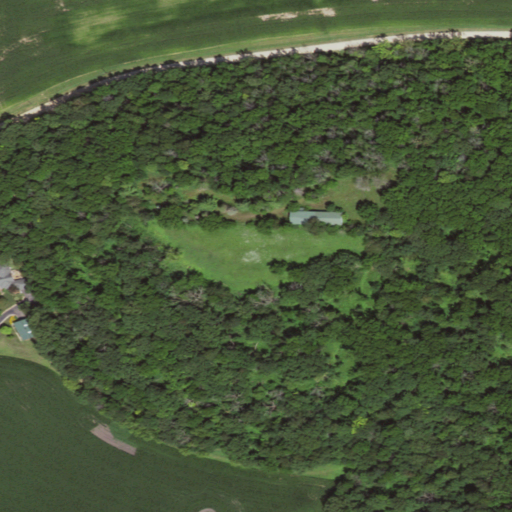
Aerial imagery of mountain in Illinois named Benton Mound containing deciduous forest, cultivated crops, mixed forest, open development, low intensity development, medium intensity development, and pasture